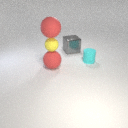
large gray metal cube to the left of small cyan rubber cylinder